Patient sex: M
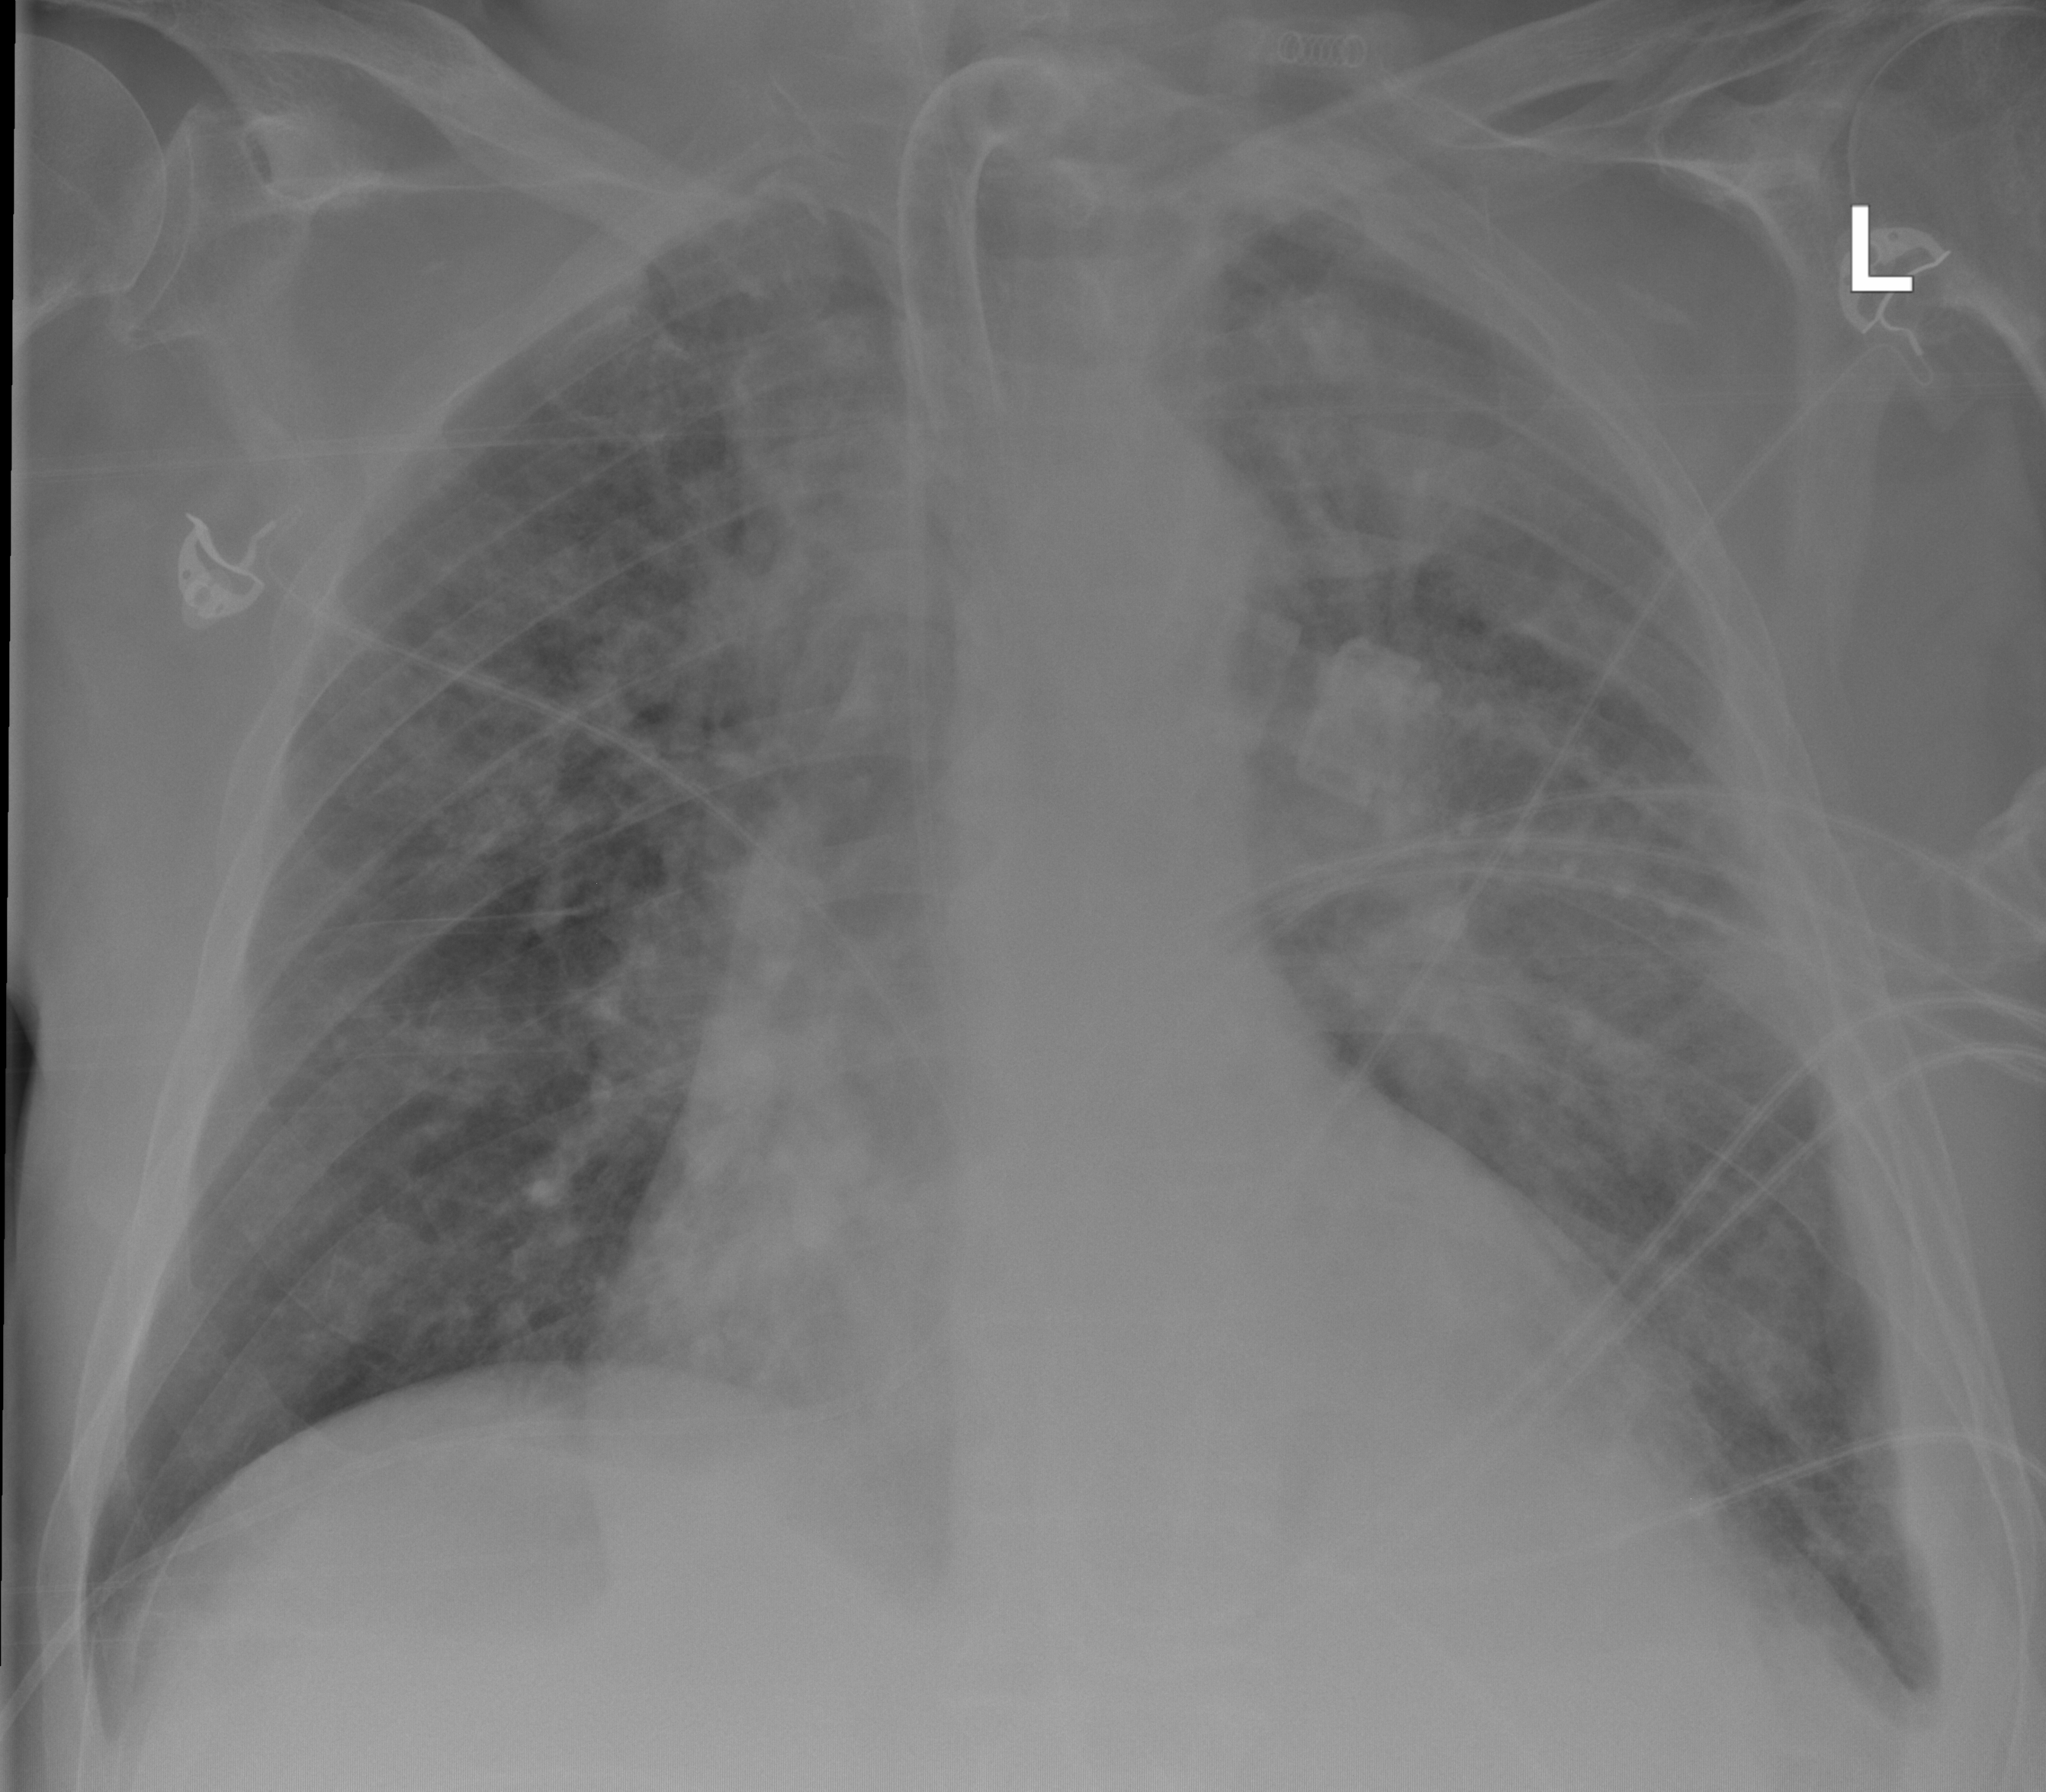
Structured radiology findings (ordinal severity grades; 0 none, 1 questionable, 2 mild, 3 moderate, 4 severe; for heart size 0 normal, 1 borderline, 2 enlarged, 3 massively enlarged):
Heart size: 2
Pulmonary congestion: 3
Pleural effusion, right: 2
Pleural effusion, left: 2
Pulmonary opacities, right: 3
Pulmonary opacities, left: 3
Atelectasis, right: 2
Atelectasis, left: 2